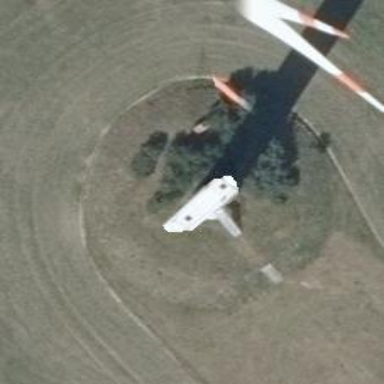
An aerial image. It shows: Wind-powered generator.